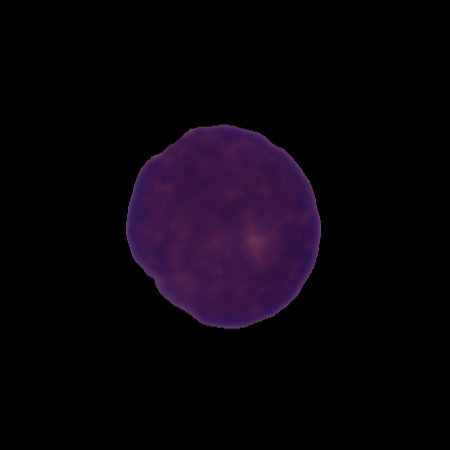
Label: cancer